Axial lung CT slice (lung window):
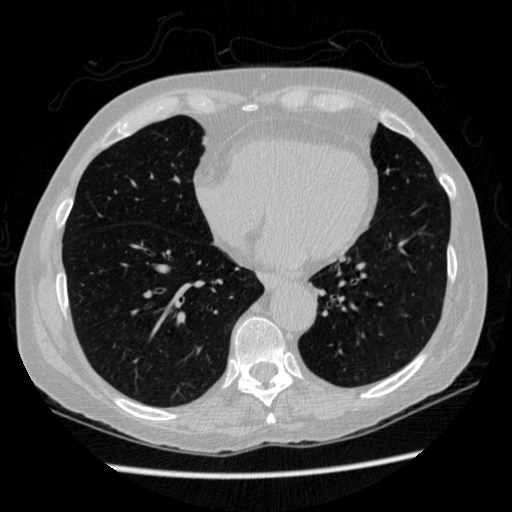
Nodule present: no